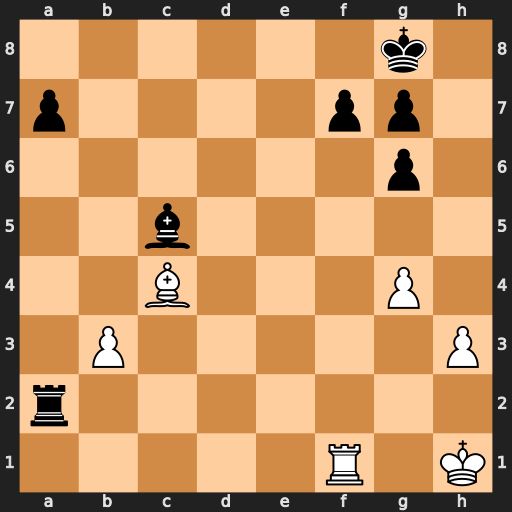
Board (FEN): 6k1/p4pp1/6p1/2b5/2B3P1/1P5P/r7/5R1K
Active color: w
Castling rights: -
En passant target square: -
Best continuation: b4 Rc2 Bxf7+ Kh7 bxc5